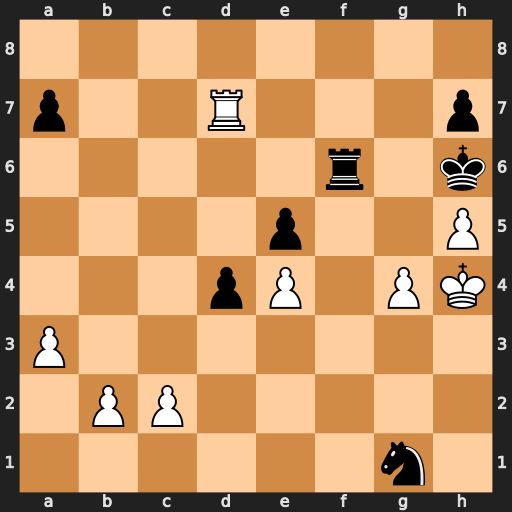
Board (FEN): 8/p2R3p/5r1k/4p2P/3pP1PK/P7/1PP5/6n1
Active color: w
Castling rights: -
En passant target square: -
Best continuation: g5#